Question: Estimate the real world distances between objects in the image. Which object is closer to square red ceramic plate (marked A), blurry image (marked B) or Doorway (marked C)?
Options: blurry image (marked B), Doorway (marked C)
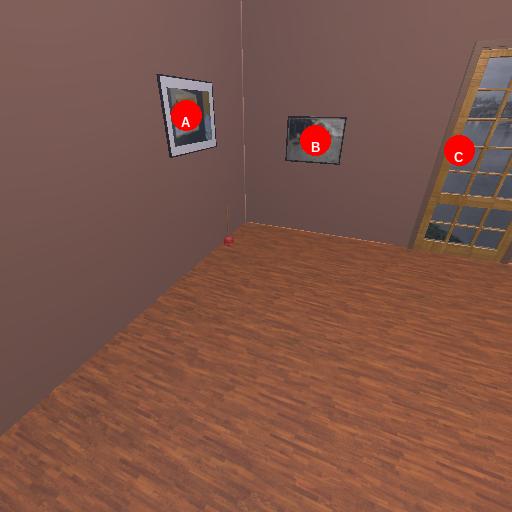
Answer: blurry image (marked B)